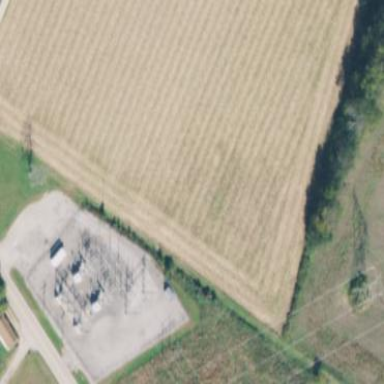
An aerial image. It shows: Power substation.